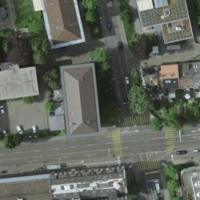
EUNIS habitat code: 54
Species observed at this site:
Chelidonium majus
Symphoricarpos albus